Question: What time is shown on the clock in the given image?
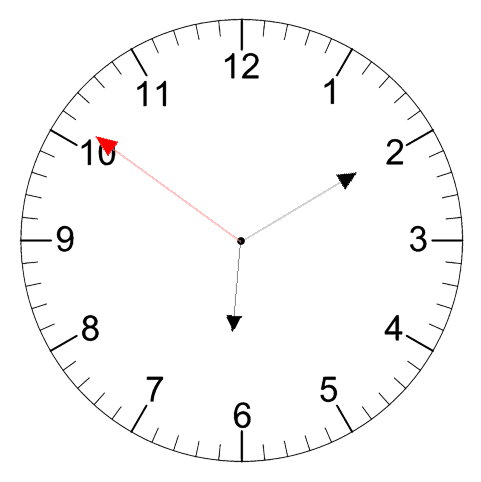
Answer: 06:09:51